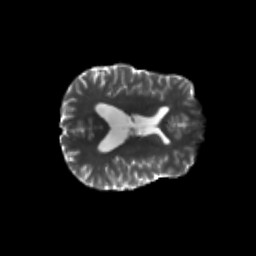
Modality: T2w
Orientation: axial
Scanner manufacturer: siemens
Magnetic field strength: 3 T
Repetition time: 8.8 s
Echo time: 0.085 s